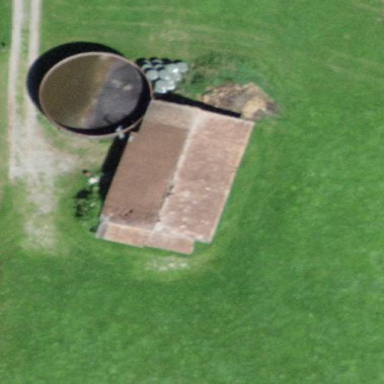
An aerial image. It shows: Barn.